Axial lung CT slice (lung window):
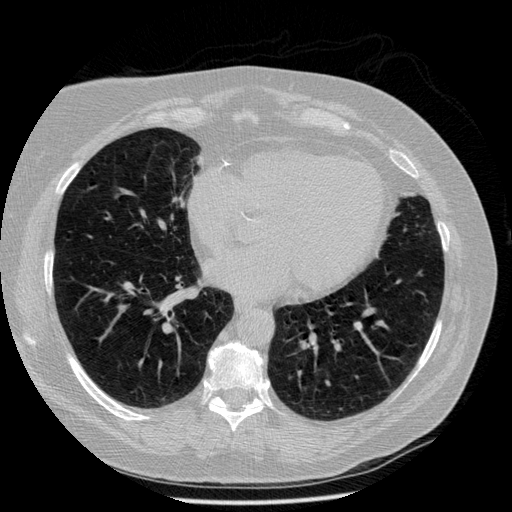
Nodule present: no